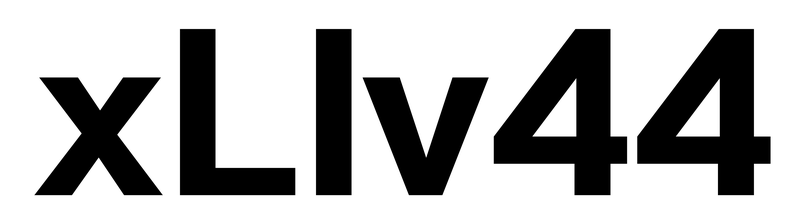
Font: InstrumentSans_Bold